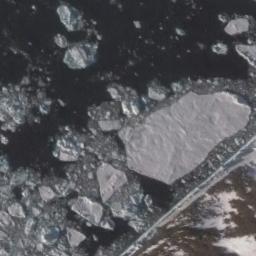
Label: sea_ice